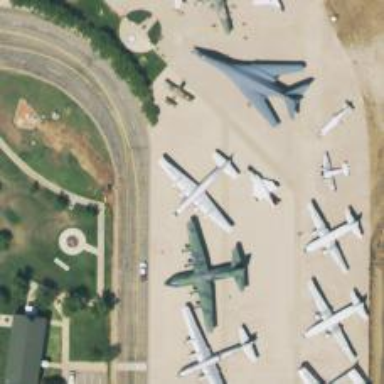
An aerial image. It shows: Historical memorial dedicated to aircraft.